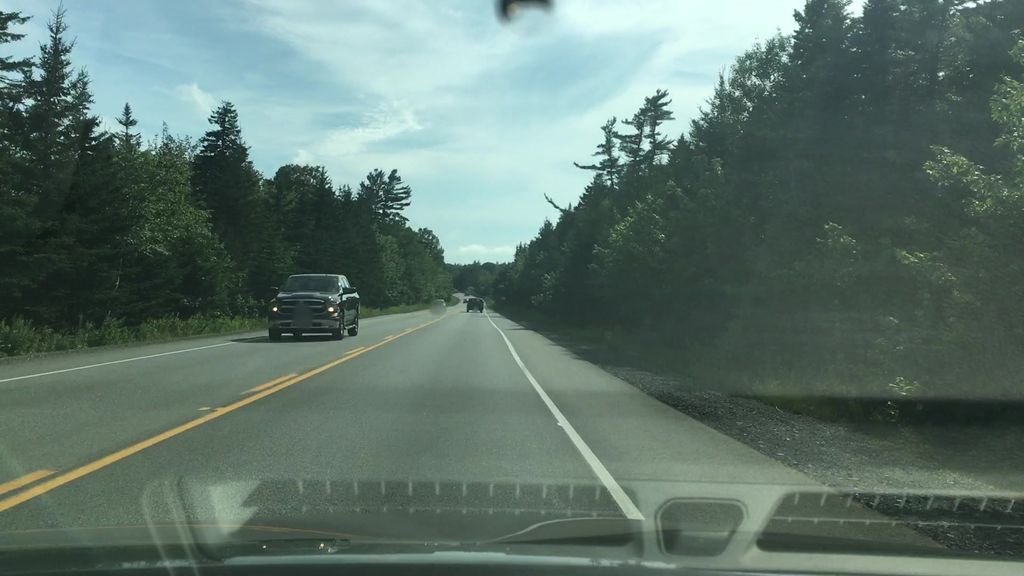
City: halifax